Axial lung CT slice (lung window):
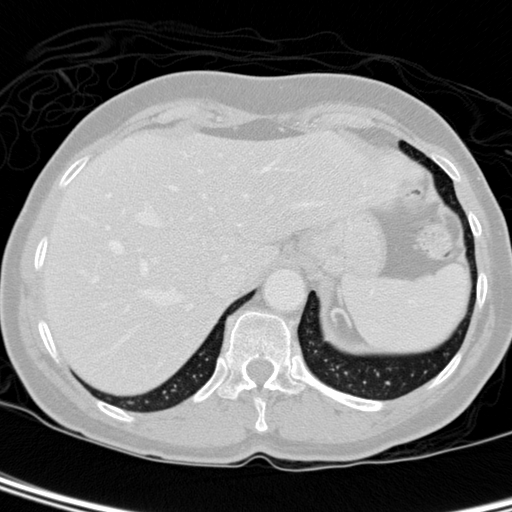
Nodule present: no